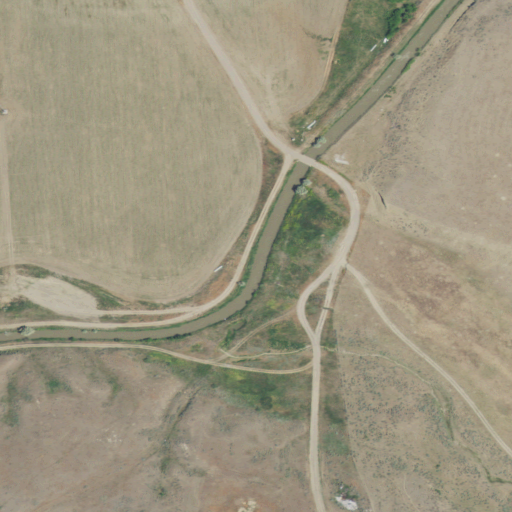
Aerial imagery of valley in Montana named Deveny Coulee containing cultivated crops, grassland, shrub, pasture, and herbaceous wetlands